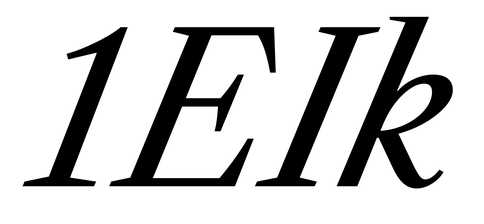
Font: LibreCaslonText-Italic_Italic